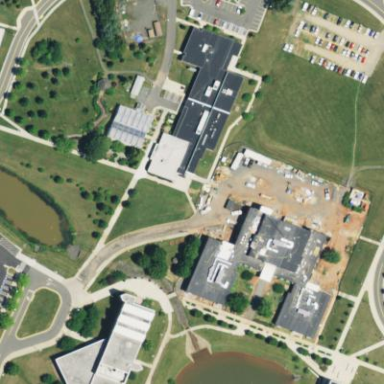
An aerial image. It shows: School building.